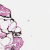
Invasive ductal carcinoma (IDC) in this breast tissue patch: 0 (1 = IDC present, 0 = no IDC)